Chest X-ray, AP view. Patient: 42 years old, sex M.
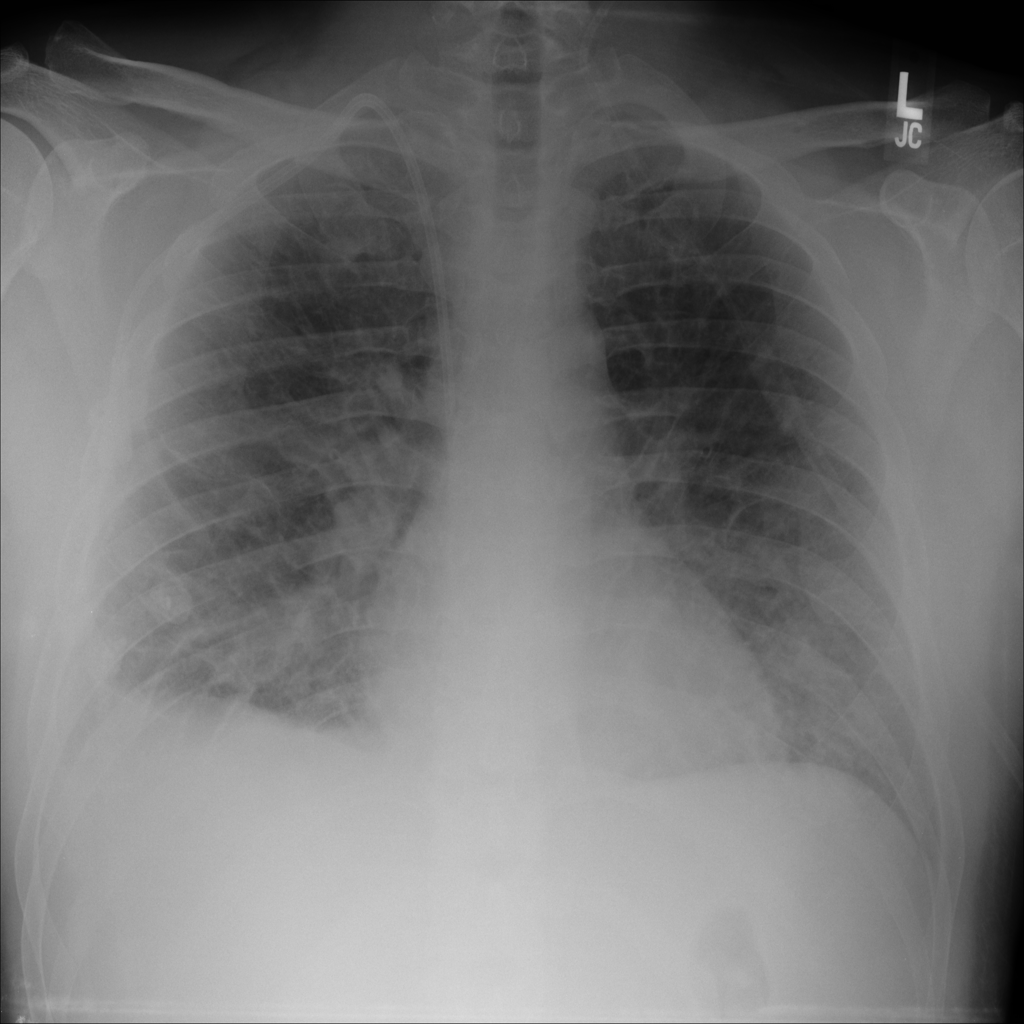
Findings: Edema, Infiltration